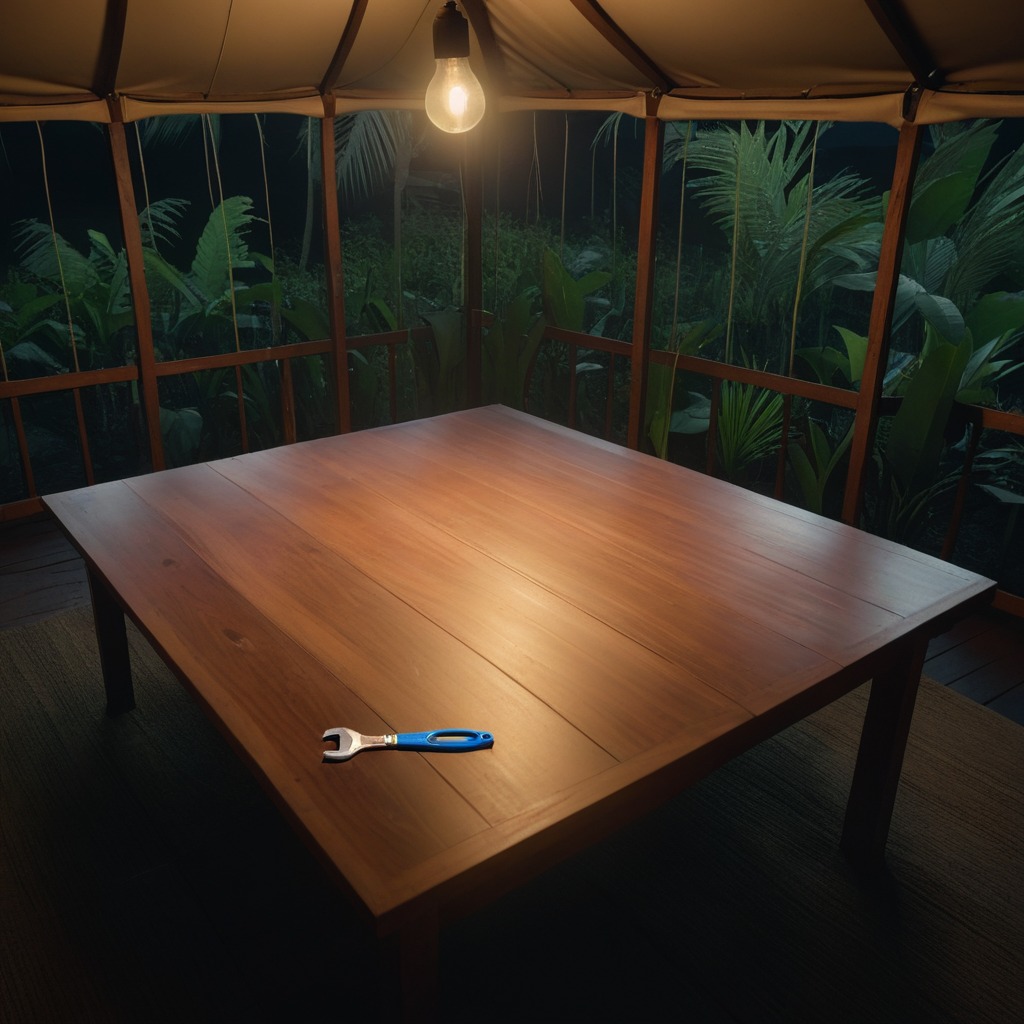
An wrench is lying on the wooden table.